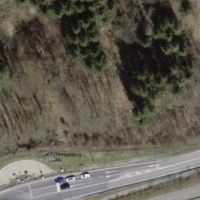
EUNIS habitat code: 41
Species observed at this site:
Lonicera acuminata